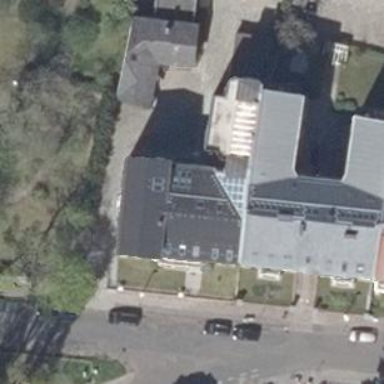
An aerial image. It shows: Building with ridged roof.